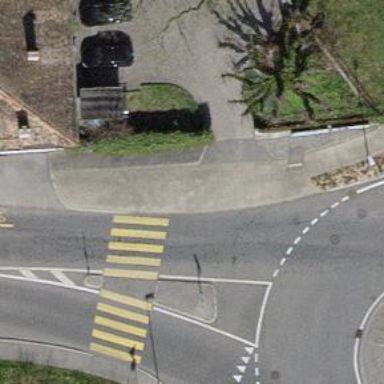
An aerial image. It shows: Kerb serving as barrier.